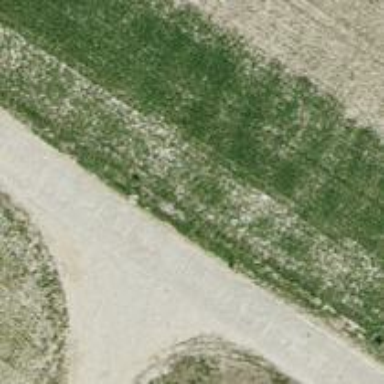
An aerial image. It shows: Asphalt track with grade1 quality.